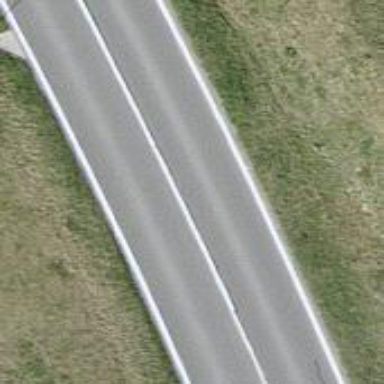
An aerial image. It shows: Asphalt road classified as primary highway.